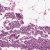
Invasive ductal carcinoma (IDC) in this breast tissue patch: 0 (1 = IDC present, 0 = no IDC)